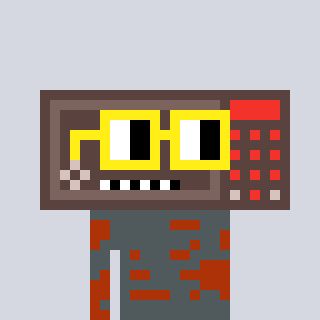
a pixel art character with square yellow glasses, a wallsafe-shaped head and a hotbrown-colored body on a cool background